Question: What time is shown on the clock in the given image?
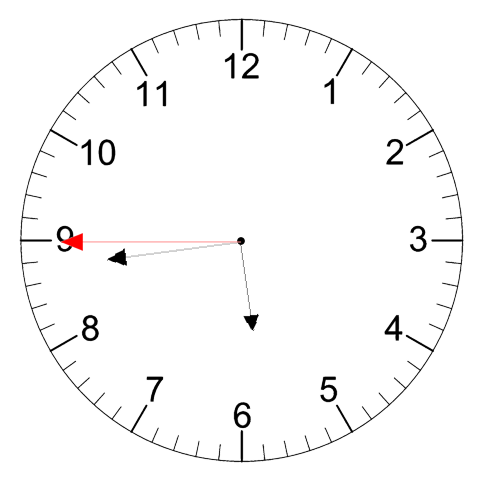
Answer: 05:43:45